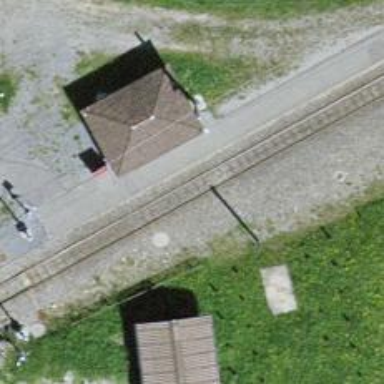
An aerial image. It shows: Public transport stop position along the railway.